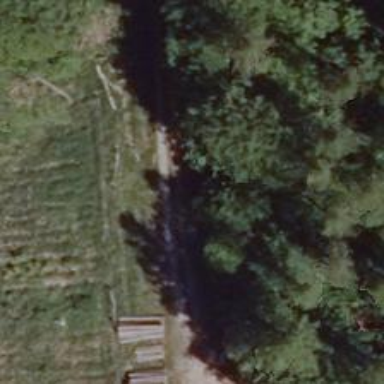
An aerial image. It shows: Track road with grade3 tracktype.